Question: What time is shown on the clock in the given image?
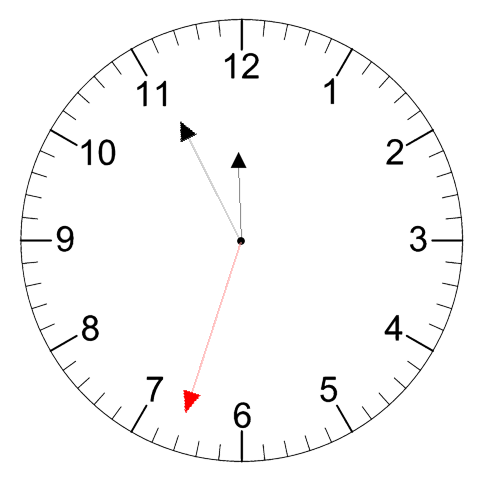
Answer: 11:55:33